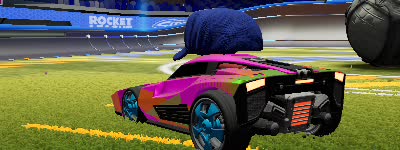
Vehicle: breakout